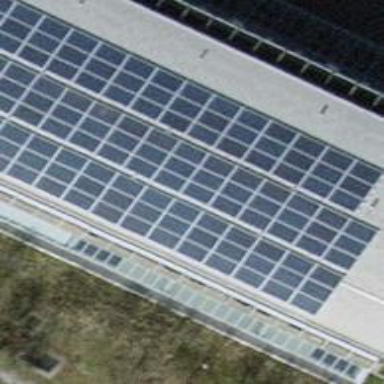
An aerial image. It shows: Solar photovoltaic panel generator.